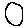
Label: circle